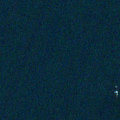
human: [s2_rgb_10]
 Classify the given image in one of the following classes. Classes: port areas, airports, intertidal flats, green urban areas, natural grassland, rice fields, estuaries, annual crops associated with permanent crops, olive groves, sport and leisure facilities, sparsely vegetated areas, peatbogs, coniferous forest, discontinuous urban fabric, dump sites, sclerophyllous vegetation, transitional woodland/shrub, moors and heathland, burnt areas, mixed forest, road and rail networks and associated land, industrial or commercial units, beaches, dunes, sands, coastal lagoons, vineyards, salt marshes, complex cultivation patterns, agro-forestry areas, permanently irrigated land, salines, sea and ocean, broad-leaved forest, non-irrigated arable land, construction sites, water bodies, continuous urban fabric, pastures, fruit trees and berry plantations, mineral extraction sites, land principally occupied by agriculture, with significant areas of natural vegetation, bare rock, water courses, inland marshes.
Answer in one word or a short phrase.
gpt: sea and ocean